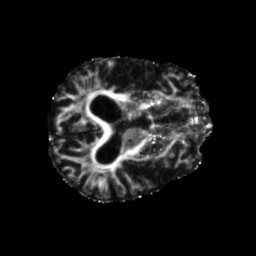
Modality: FA
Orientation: axial
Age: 71
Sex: male
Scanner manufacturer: siemens
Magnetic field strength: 3 T
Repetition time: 5.25 s
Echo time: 0.08 s